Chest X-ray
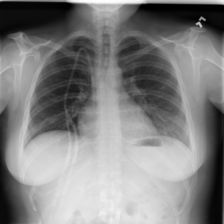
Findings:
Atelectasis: negative
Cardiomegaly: negative
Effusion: negative
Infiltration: negative
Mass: negative
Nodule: negative
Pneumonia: positive
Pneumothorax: negative
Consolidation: negative
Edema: negative
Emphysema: negative
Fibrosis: negative
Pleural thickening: negative
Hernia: negative